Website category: university
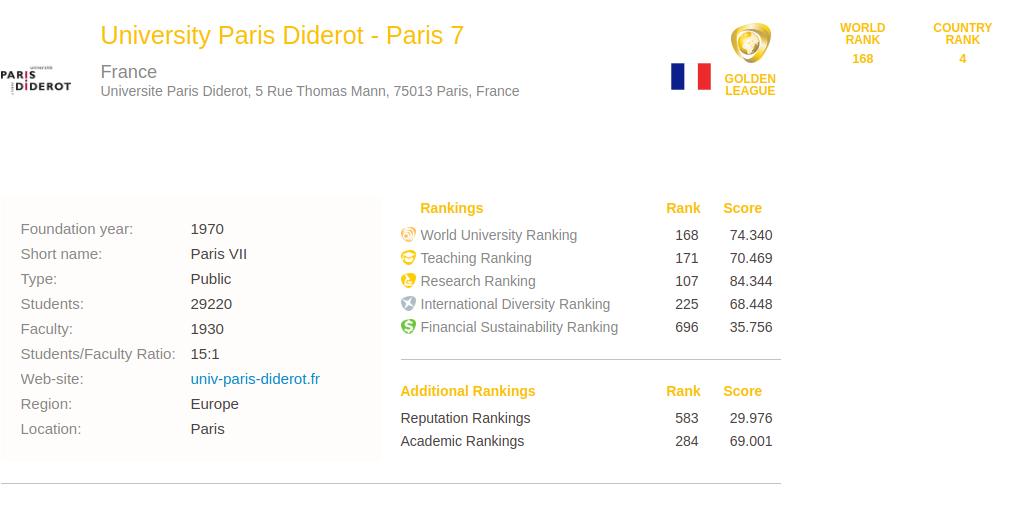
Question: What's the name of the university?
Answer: University Paris Diderot - Paris 7

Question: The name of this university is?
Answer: University Paris Diderot - Paris 7

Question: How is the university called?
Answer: University Paris Diderot - Paris 7

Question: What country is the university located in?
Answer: France

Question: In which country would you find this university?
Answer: France

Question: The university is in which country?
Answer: France

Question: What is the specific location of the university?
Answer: Universite Paris Diderot, 5 Rue Thomas Mann, 75013 Paris, France

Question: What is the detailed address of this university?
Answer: Universite Paris Diderot, 5 Rue Thomas Mann, 75013 Paris, France

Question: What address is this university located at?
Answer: Universite Paris Diderot, 5 Rue Thomas Mann, 75013 Paris, France

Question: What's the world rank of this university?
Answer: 168

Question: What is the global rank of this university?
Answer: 168

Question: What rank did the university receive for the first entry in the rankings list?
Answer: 168

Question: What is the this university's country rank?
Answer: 4

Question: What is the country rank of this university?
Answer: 4

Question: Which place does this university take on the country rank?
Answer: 4

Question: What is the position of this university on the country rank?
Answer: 4

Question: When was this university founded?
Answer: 1970

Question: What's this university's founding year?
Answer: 1970

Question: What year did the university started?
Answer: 1970

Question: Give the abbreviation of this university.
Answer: Paris VII

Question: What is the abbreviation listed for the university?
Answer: Paris VII

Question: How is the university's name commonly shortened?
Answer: Paris VII

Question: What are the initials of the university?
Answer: Paris VII

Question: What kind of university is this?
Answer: Public

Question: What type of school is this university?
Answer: Public

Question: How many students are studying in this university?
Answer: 29220

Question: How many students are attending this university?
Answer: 29220

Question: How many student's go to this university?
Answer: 29220

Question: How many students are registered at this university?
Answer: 29220

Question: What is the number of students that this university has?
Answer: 29220

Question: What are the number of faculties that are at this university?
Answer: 1930

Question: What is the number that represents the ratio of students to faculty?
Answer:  15 : 1

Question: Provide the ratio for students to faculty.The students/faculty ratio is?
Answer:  15 : 1

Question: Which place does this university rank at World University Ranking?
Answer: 168

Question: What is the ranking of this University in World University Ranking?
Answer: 168

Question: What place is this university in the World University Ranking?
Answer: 168

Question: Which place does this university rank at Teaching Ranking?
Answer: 171

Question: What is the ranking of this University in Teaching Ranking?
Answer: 171

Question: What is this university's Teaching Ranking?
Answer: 171

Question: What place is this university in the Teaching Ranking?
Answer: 171

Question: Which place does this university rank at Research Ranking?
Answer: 107

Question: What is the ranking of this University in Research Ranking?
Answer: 107

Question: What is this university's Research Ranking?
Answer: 107

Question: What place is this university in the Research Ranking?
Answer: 107

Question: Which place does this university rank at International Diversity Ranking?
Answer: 225

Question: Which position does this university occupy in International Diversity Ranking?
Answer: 225

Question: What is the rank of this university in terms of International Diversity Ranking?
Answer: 225

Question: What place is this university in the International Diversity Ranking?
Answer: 225

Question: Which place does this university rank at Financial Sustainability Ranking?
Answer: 696

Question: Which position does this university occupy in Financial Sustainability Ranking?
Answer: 696

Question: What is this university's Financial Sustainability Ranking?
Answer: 696

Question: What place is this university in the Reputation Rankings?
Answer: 583

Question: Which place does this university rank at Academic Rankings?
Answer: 284

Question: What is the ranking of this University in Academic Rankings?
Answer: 284

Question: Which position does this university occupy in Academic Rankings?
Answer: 284

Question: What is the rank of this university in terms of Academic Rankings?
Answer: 284

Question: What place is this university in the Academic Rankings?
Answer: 284

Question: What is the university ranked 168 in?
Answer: World University Ranking

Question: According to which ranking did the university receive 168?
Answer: World University Ranking

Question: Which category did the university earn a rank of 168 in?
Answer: World University Ranking

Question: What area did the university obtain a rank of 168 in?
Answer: World University Ranking

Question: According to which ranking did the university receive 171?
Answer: Teaching Ranking

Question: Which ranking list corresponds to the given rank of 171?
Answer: Teaching Ranking

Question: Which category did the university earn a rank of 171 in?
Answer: Teaching Ranking